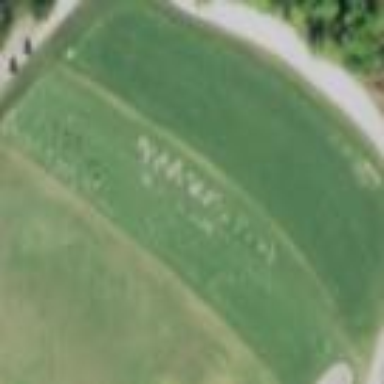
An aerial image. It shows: Grass area designated as golf tee.